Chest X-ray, PA view. Patient: 45 years old, sex F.
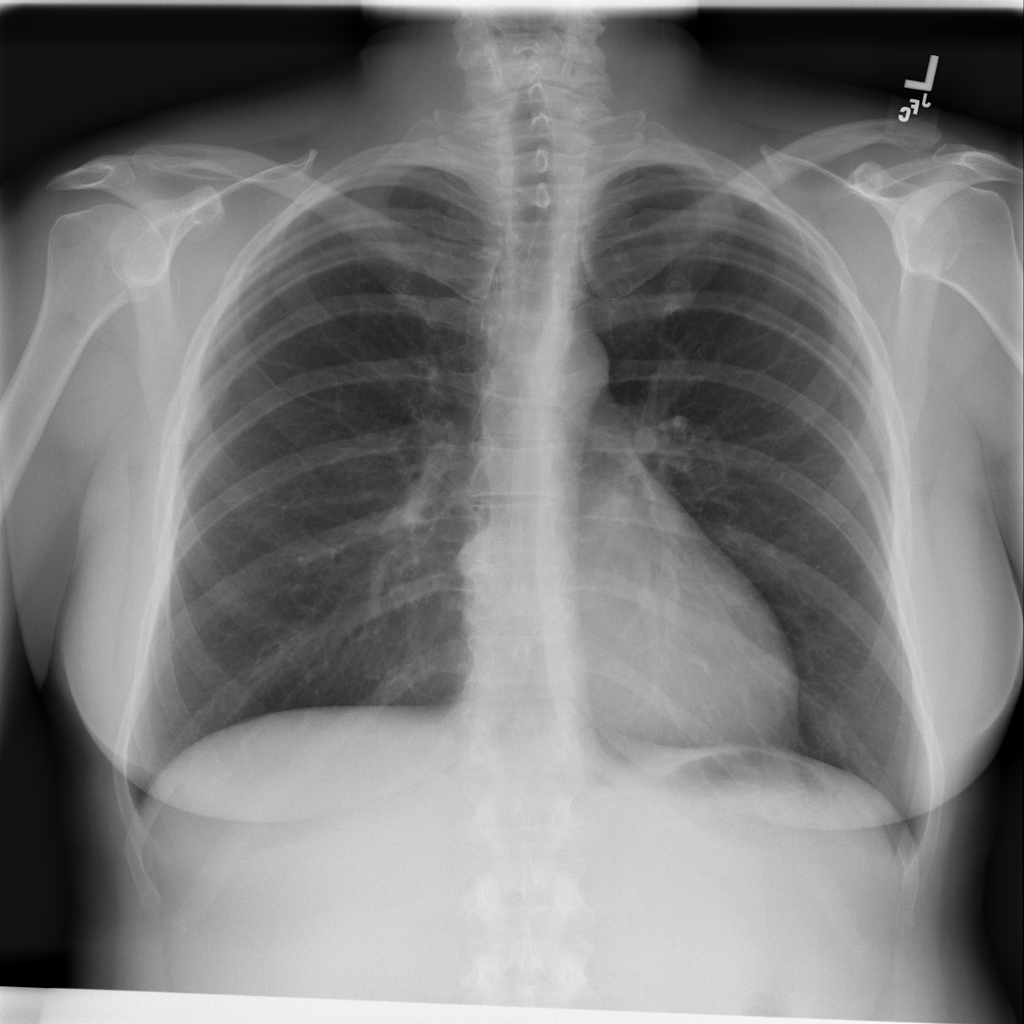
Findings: No Finding